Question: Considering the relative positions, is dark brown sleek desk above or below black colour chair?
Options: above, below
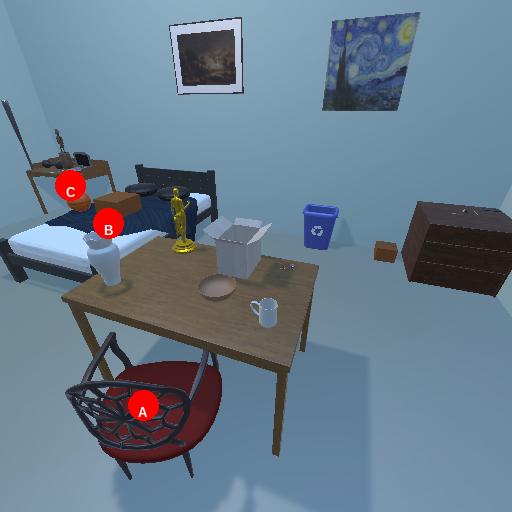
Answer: above